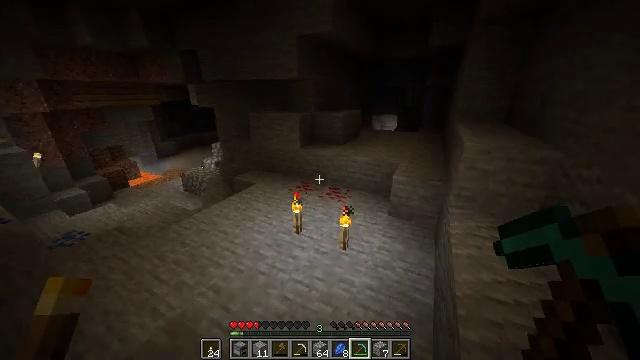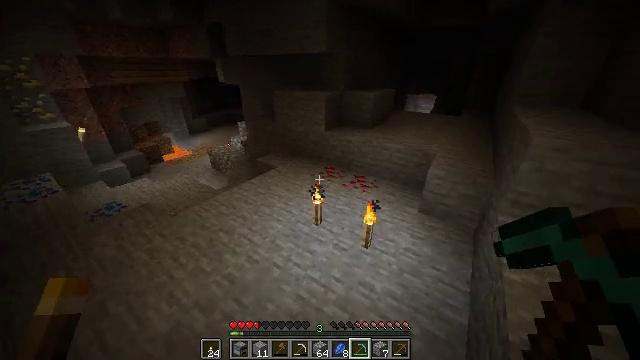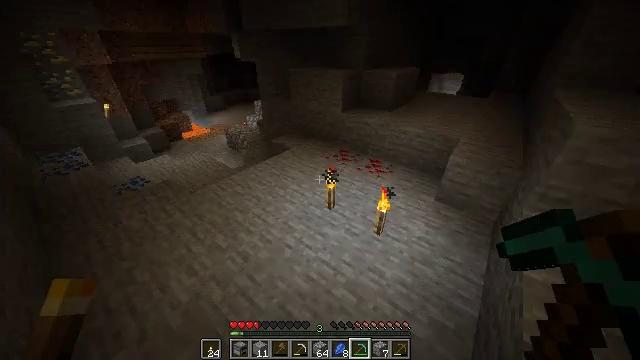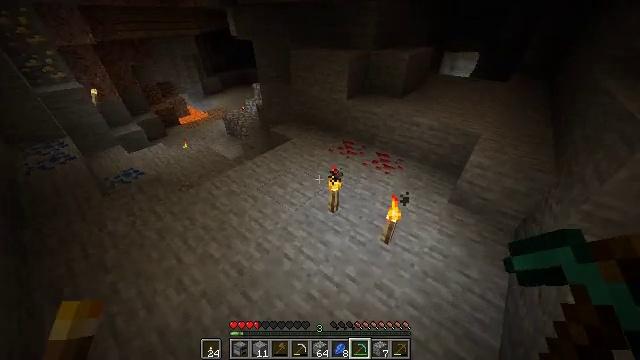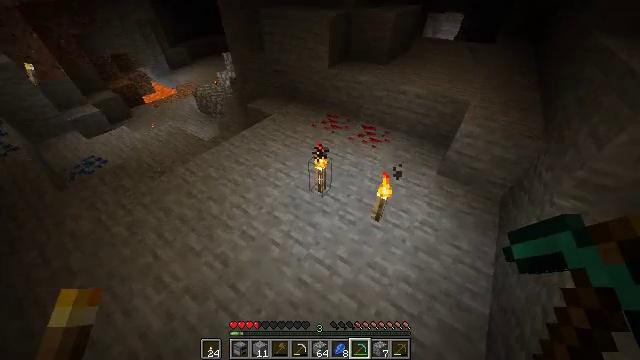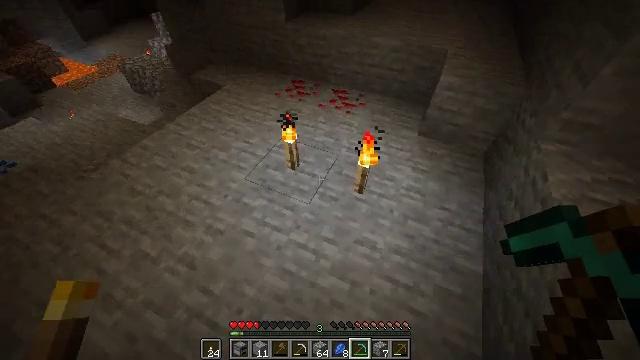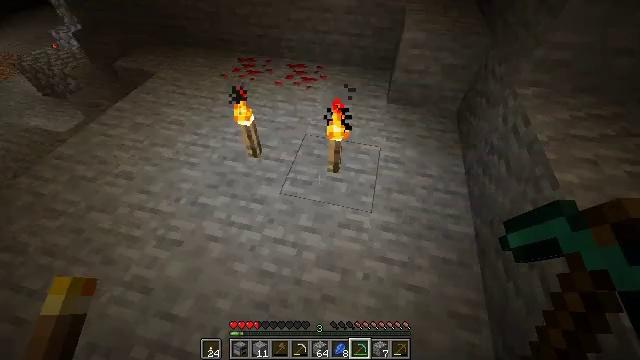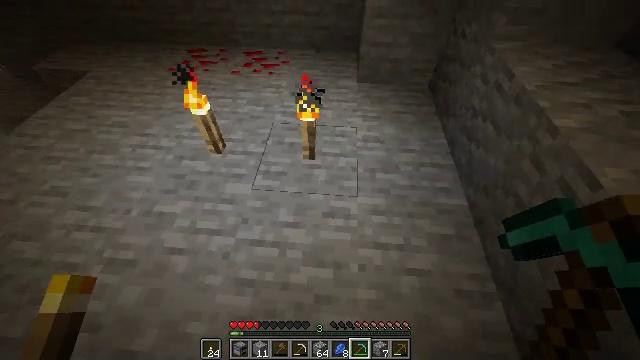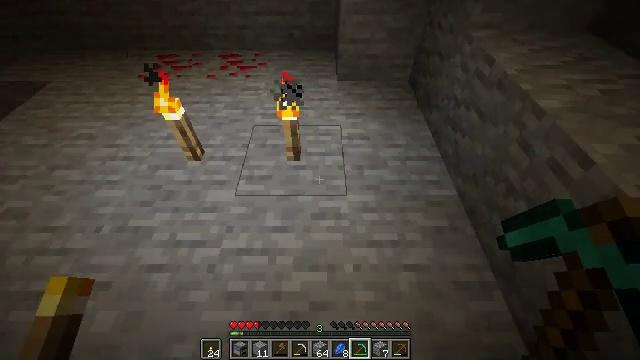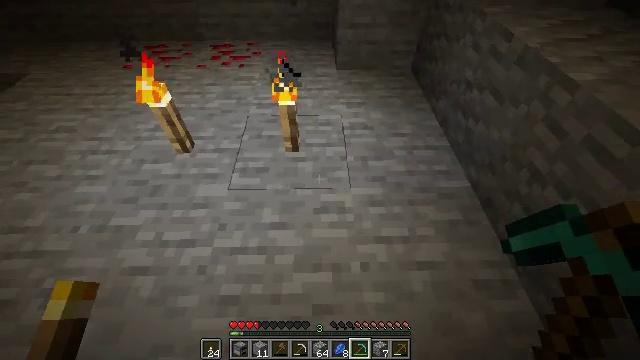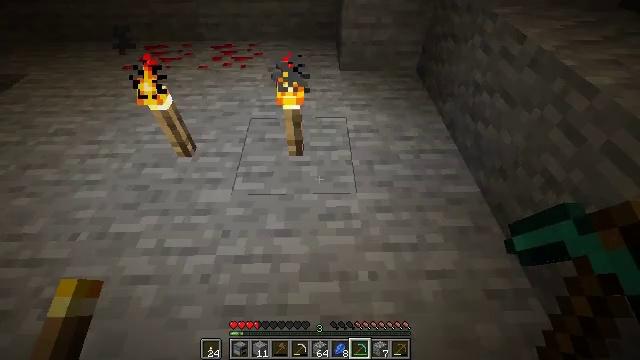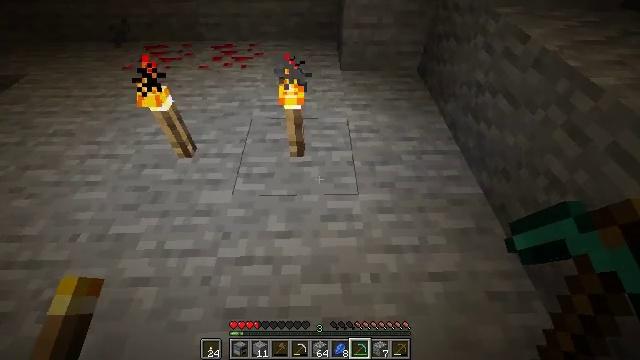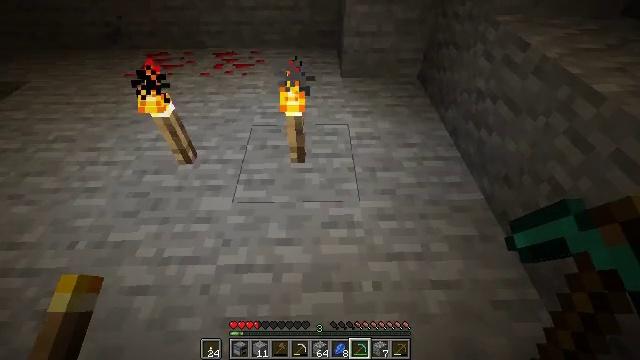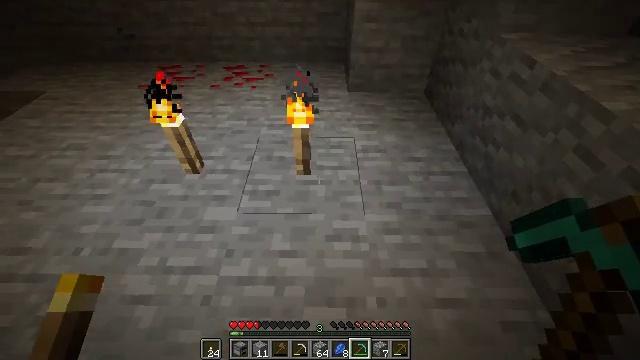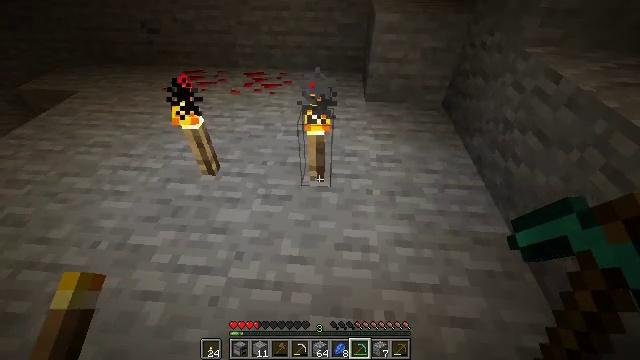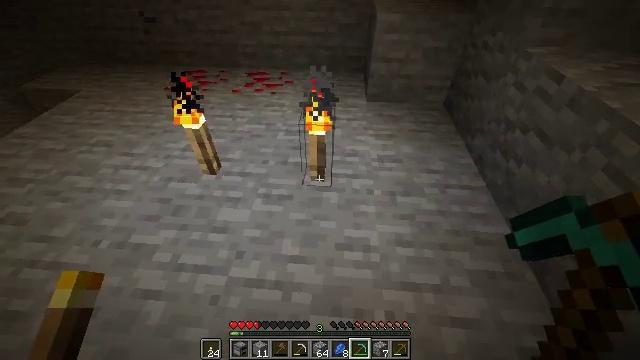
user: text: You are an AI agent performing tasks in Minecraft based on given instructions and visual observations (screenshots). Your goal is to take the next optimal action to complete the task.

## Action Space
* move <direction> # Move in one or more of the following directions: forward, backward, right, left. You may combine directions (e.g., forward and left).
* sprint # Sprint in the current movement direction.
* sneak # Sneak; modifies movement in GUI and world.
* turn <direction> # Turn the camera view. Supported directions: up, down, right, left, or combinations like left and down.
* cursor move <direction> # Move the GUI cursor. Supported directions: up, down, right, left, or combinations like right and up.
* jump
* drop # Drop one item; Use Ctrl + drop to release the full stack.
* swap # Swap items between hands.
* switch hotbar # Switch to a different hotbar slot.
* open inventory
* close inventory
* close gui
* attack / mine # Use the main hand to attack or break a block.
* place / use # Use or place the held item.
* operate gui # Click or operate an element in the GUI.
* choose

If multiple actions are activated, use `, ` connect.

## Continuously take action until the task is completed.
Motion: motion action
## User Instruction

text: Gather the torch from its position.
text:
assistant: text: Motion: move forward, turn left and down
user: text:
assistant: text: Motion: move forward, turn left and down
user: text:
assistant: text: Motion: move forward, turn down
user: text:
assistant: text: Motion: turn right and down
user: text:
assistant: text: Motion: turn right and down
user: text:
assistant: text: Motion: turn right and down
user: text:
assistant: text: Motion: turn right
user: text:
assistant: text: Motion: turn right and up
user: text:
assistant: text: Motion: turn right
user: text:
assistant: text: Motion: no_op
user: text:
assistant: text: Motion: no_op
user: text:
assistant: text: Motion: turn up
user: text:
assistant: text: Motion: turn left and up
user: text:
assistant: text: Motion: turn left and up
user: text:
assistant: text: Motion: no_op
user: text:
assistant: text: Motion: no_op
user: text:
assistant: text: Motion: no_op
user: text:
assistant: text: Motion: attack / mine
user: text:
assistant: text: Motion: attack / mine
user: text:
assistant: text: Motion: move forward, attack / mine
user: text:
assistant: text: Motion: move forward, turn left and up
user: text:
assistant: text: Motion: move forward, turn left and up
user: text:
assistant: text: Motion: sprint